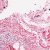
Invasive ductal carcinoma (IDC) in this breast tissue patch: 0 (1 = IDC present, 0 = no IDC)